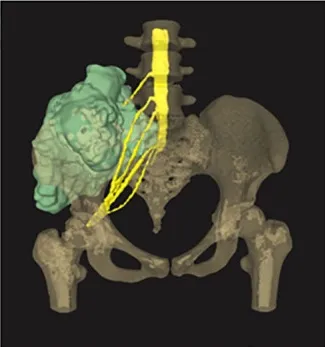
(A) 3-D model reconstructed with AI-assisted CT/MRI image fusion technique. Note that the tumor size was bigger and margins are better shown in this model comparing with the one with solely CT image data.
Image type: radiology (ct)